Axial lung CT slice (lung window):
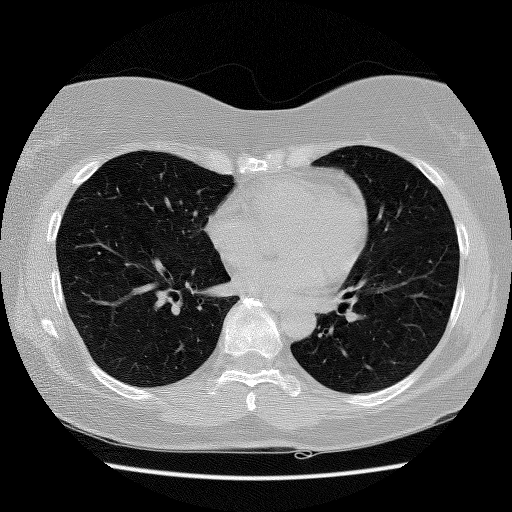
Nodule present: no